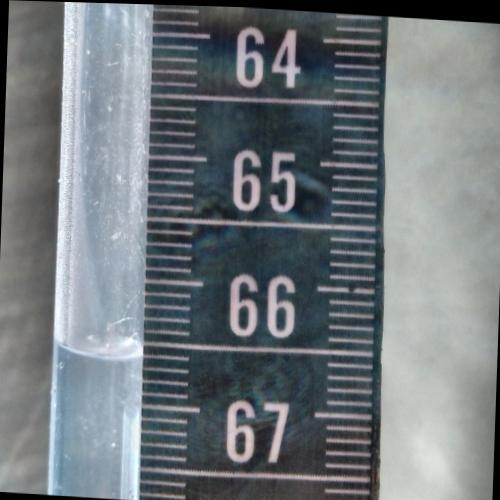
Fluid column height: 66.6 cm